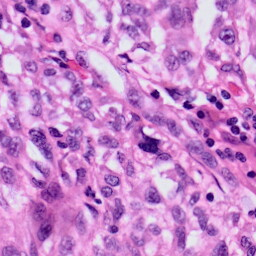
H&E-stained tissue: Skin